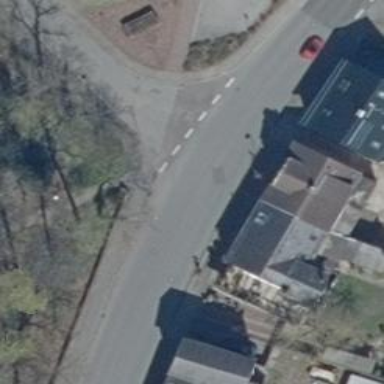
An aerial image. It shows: Road with "give way" sign.